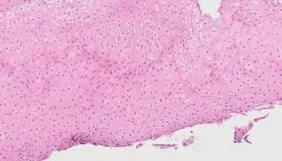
Assessment of clinical and serological response to dupilumab. B: Hematoxylin and eosin staining of esophagus biopsies obtained during gastroscopies before (left) and 10 weeks after (right) treatment with dupilumab. Arrows indicate eosinophils in esophageal mucosa.
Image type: pathology (h&e)